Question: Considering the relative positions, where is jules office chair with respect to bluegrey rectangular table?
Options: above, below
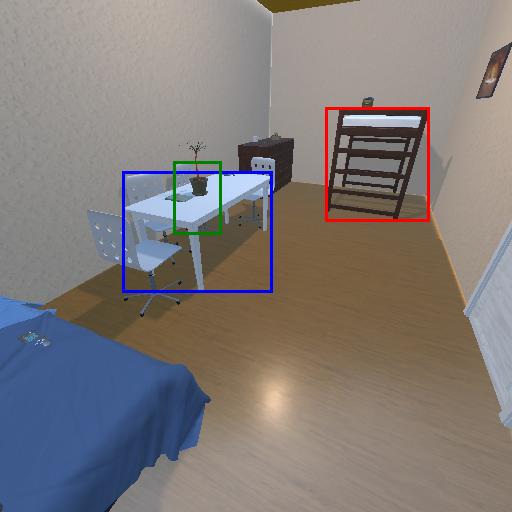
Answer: above